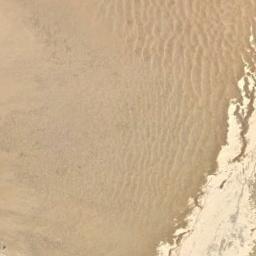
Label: desert